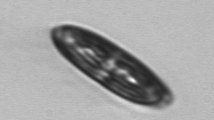
Label: Ephemera